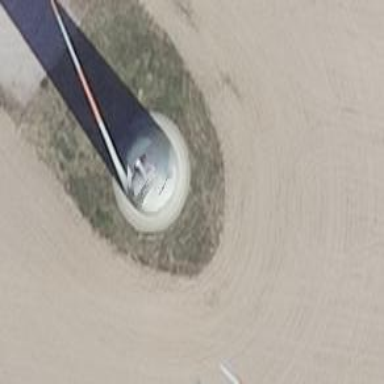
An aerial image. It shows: Wind generator powered by wind. The generator type is horizontal axis and it uses wind turbines.